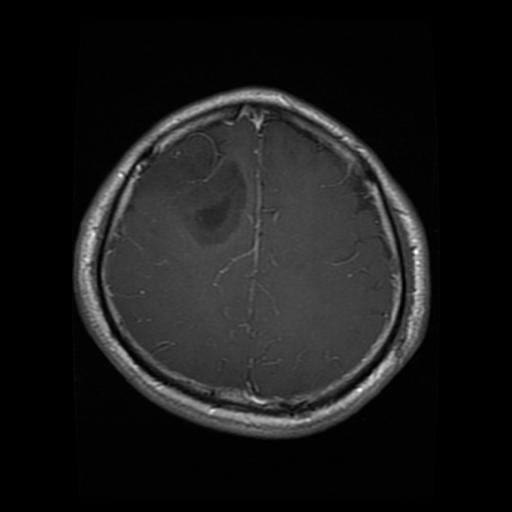
Label: glioma